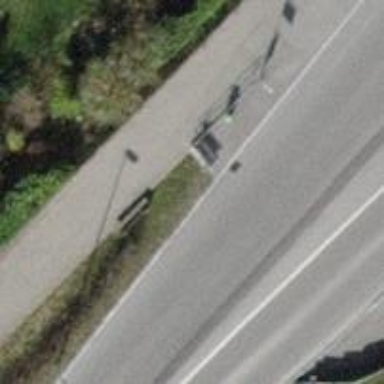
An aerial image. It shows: Brown bench in the vicinity.